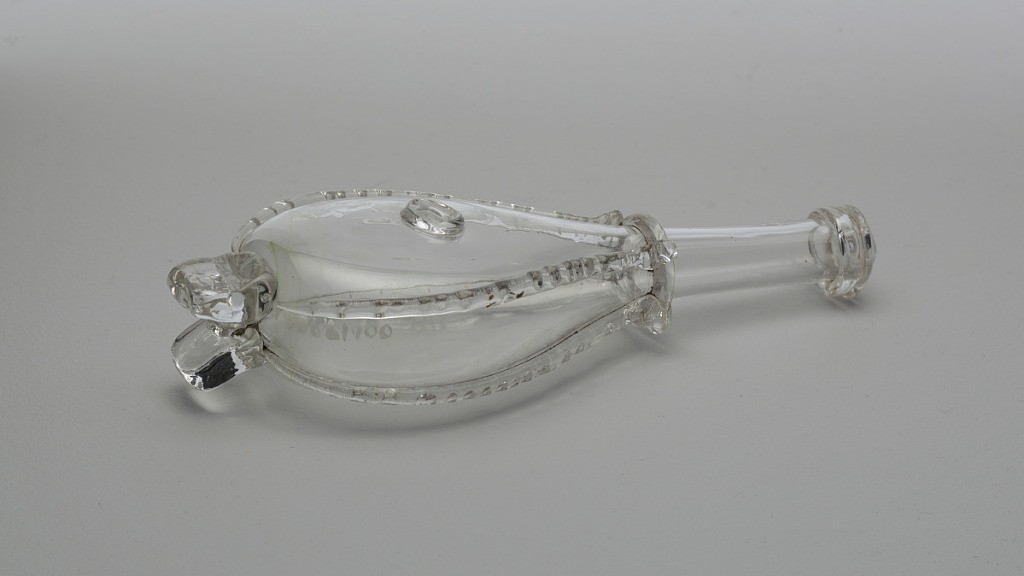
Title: Scent flask
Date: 1750–1800
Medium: Mold-blown and applied glass
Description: Shaped as bellows; long neck with double ring at lip, trailing decoration along side edges, central boss on side, 2 applied "handles" at bottom end.